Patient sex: M
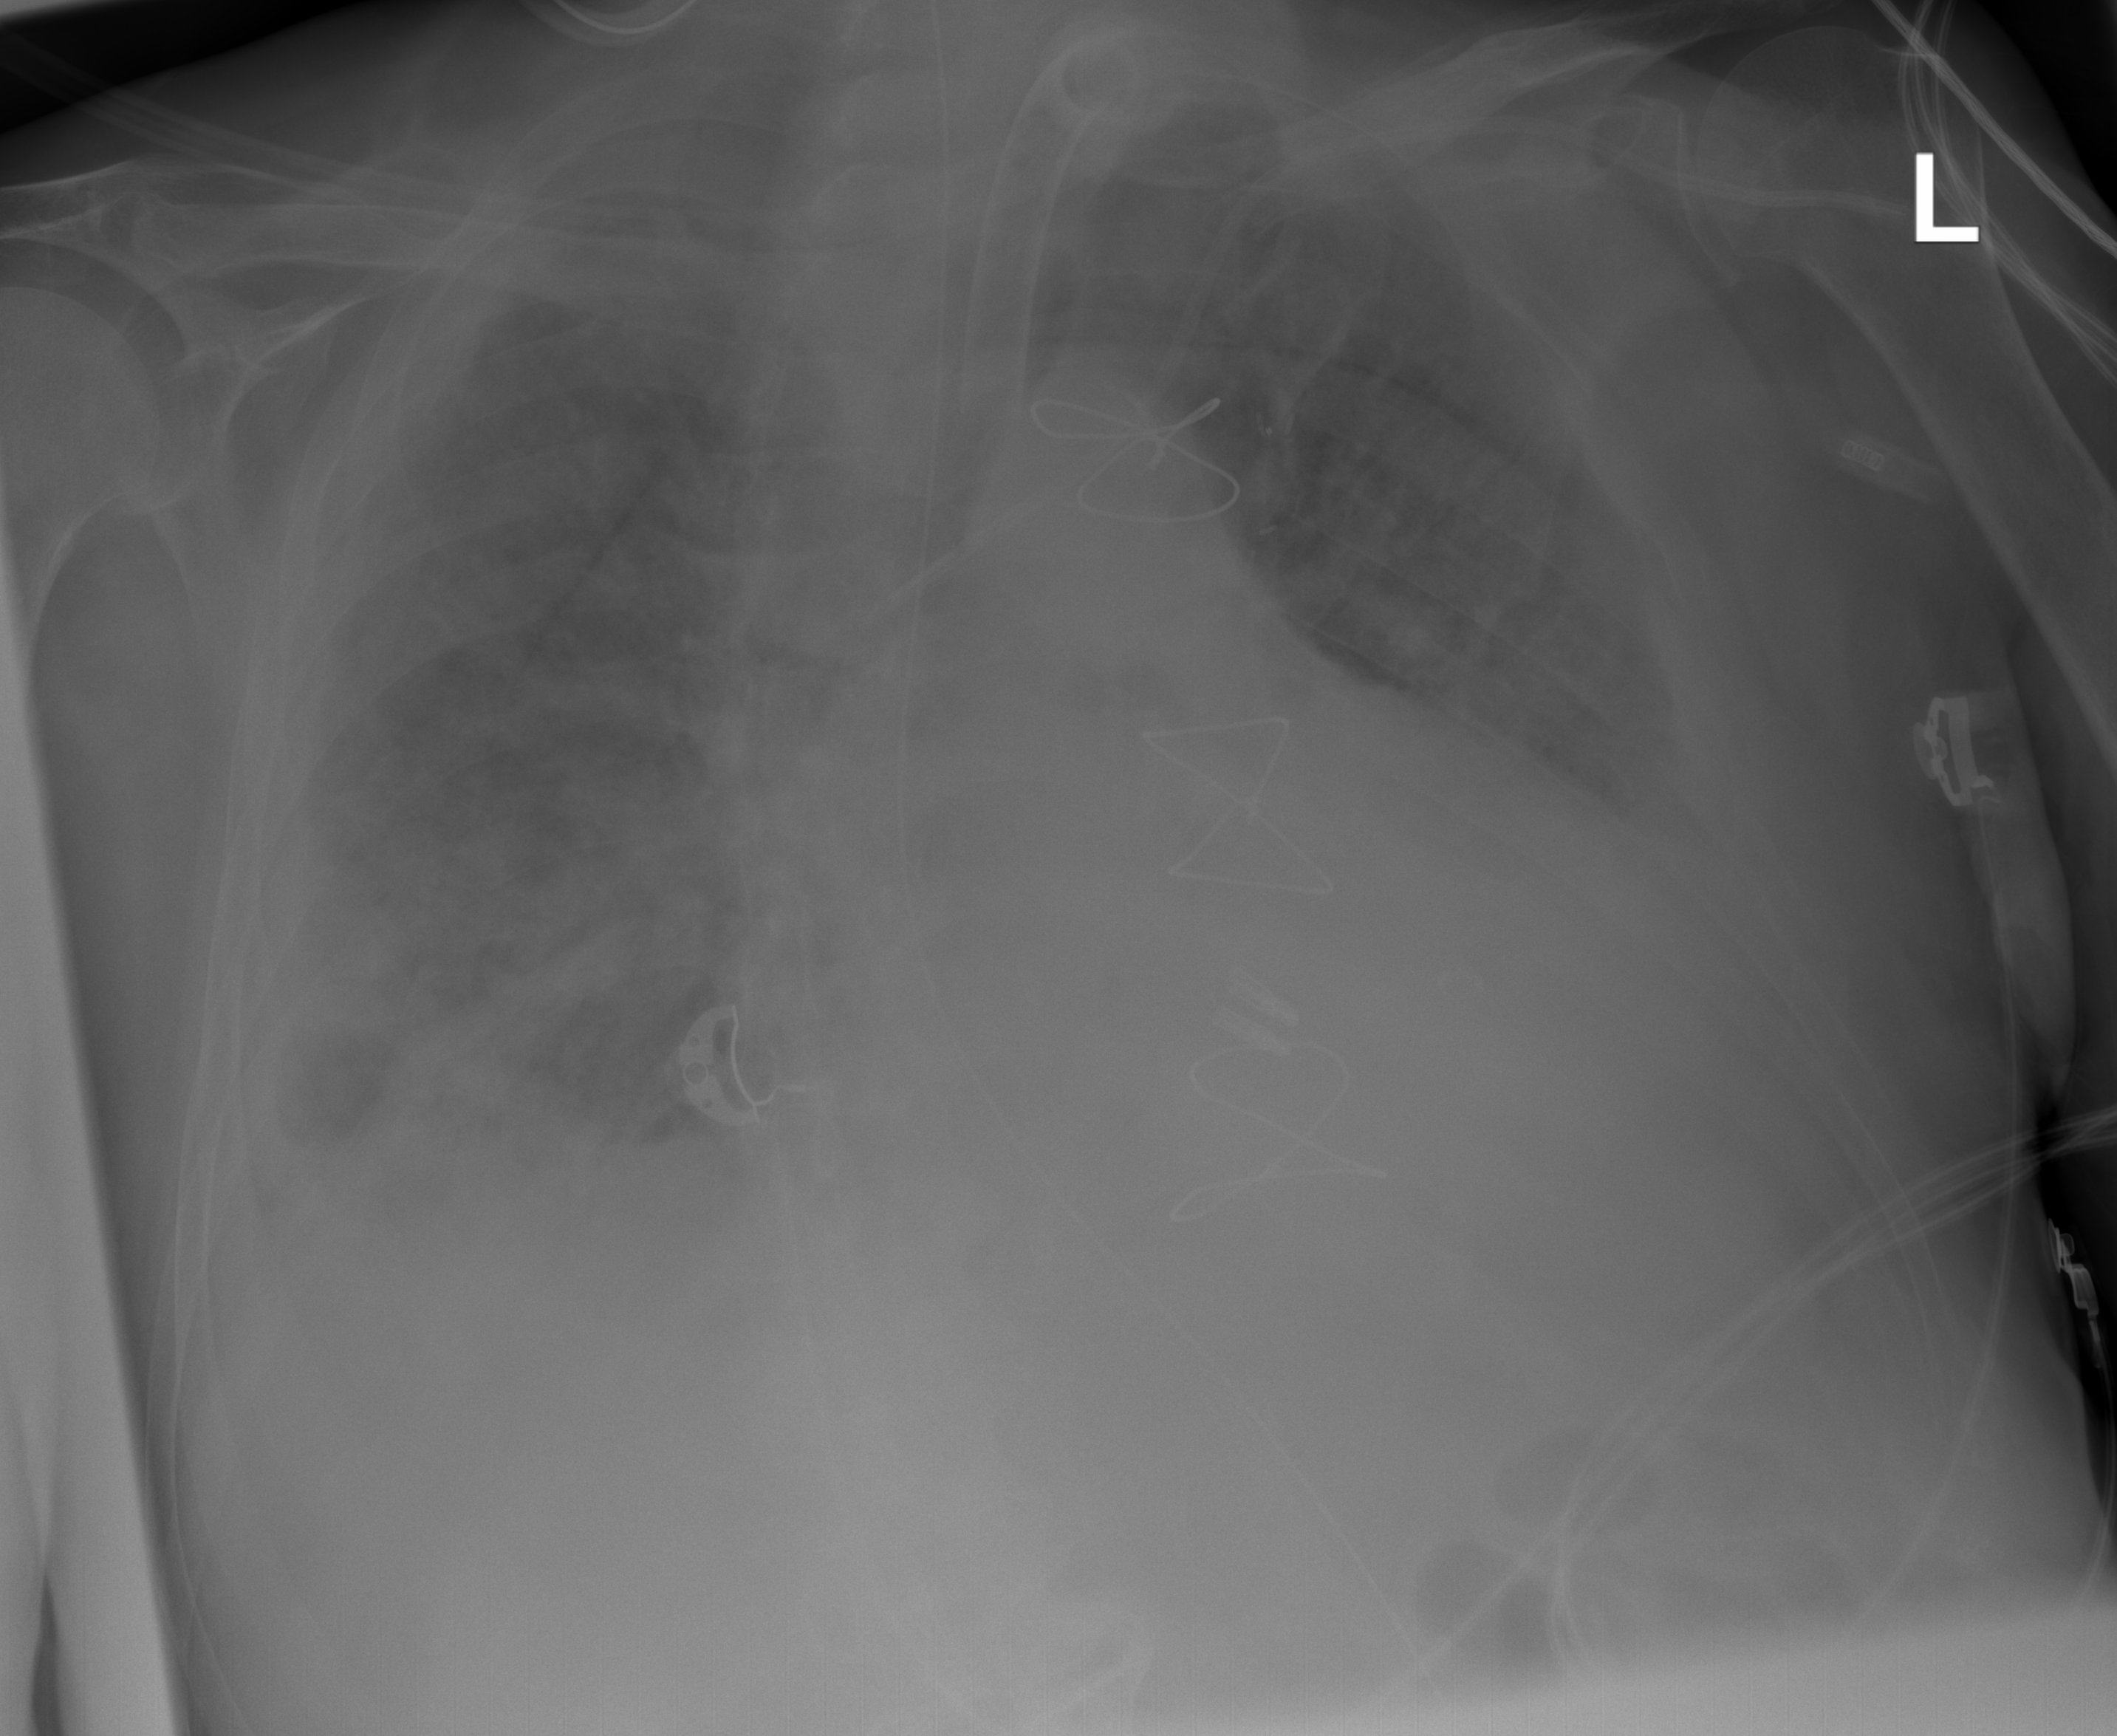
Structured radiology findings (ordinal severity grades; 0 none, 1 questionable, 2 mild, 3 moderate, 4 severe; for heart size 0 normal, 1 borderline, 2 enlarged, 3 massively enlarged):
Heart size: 2
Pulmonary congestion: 2
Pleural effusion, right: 2
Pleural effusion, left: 2
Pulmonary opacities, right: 3
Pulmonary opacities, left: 3
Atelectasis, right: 2
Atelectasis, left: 2